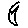
Label: moon